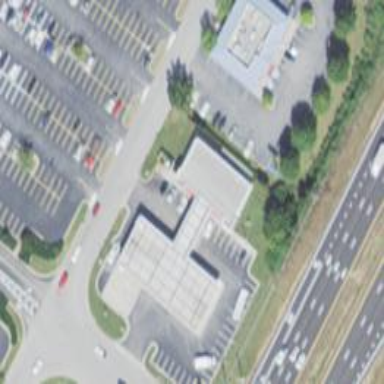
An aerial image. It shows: Convenience shop.